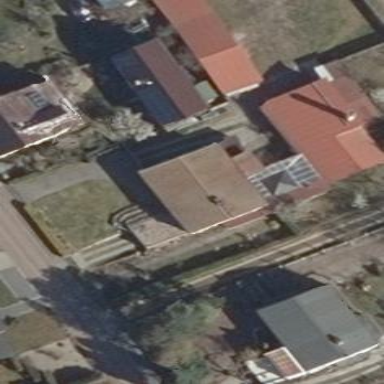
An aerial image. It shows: Detached building.